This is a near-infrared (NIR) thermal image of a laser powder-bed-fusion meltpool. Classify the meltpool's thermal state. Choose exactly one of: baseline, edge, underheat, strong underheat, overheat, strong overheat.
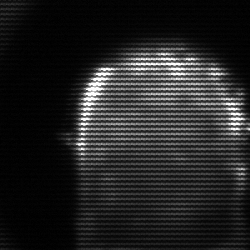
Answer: baseline